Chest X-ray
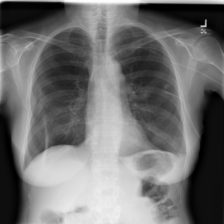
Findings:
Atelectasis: positive
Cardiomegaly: negative
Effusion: negative
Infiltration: negative
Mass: negative
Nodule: negative
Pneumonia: negative
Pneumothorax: negative
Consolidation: negative
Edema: negative
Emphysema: negative
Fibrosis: negative
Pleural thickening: negative
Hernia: negative